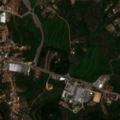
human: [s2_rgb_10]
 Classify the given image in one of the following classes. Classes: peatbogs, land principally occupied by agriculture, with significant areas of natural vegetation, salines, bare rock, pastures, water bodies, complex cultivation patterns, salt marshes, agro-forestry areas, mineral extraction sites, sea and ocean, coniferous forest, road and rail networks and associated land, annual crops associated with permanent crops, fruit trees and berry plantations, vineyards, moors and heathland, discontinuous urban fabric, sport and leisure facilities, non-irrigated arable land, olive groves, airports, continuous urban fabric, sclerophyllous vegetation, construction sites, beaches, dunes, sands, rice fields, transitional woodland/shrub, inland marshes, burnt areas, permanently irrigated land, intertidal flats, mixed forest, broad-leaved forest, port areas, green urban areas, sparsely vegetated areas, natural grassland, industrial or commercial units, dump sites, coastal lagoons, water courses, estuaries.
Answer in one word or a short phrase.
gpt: continuous urban fabric, discontinuous urban fabric, industrial or commercial units, annual crops associated with permanent crops, land principally occupied by agriculture, with significant areas of natural vegetation